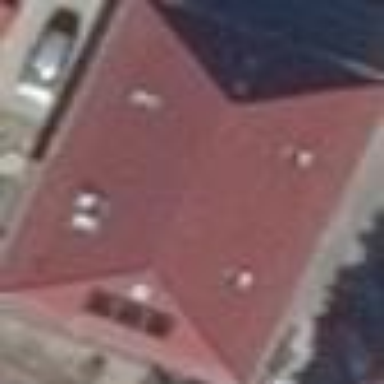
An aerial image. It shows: Residential building with hipped roof.